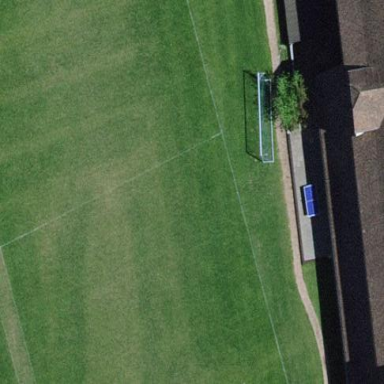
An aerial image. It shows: Soccer pitch designated for leisure and sports activities.